Aerial crown-view tile of a tropical tree (Barro Colorado Island, Panama), acquired 20240716:
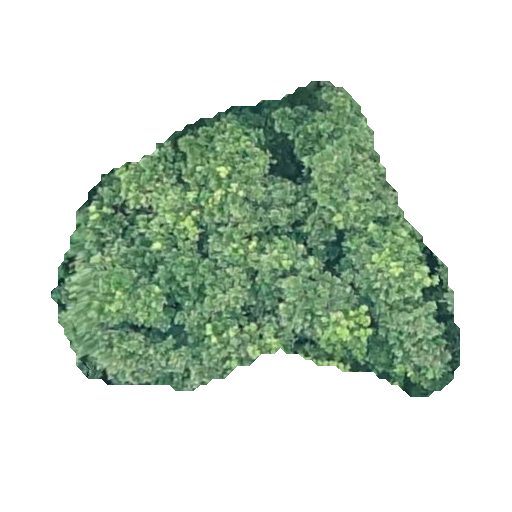
Species: Anacardium excelsum
GBIF accepted scientific name: Anacardium excelsum
Crown area: 137.556 m²